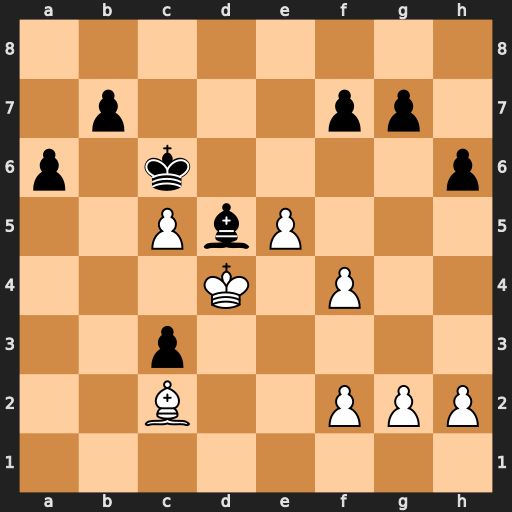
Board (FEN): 8/1p3pp1/p1k4p/2PbP3/3K1P2/2p5/2B2PPP/8
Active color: w
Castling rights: -
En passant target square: -
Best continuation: Ba4+ Kc7 Kxd5